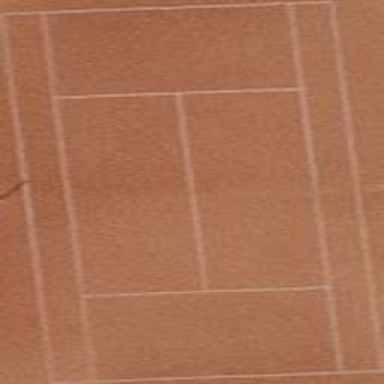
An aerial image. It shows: Tennis court on pitch.